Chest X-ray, PA view. Patient: 54 years old, sex F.
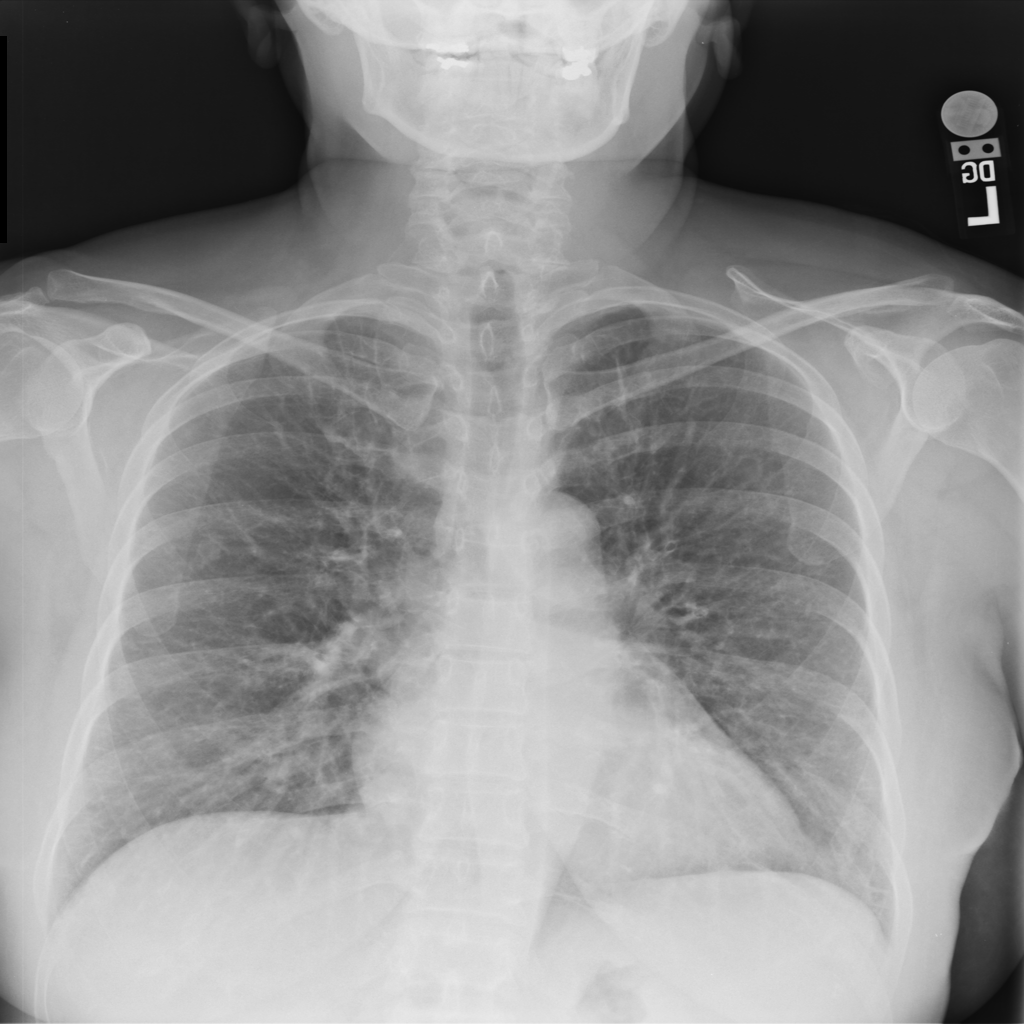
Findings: No Finding